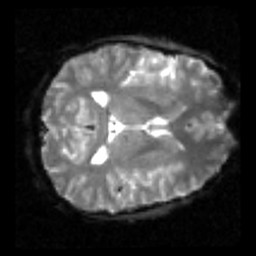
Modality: inplaneT2
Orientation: axial
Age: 26
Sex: male